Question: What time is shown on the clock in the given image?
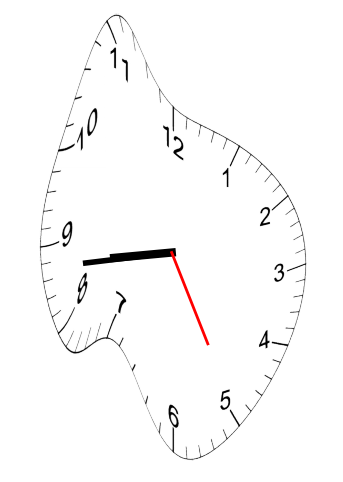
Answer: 08:43:25